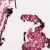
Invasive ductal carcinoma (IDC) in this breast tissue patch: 0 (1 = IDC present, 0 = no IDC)